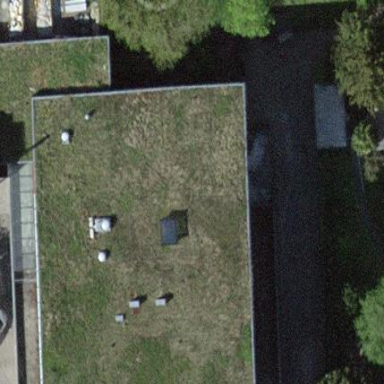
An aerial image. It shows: View of roof of building.